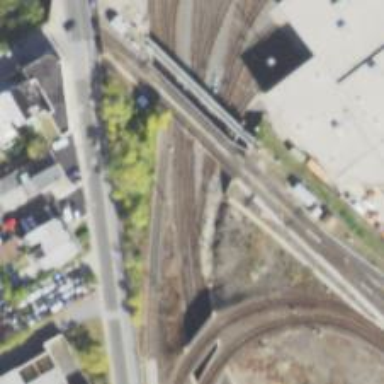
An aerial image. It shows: Electrified rail passing through service yard.